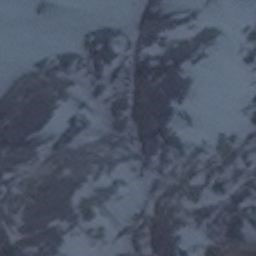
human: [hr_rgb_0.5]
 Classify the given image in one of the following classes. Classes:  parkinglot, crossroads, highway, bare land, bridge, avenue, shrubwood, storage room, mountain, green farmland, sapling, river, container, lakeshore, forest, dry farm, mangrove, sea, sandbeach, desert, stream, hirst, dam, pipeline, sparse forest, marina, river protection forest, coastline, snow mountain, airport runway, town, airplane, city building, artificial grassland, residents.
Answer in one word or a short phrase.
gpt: snow mountain